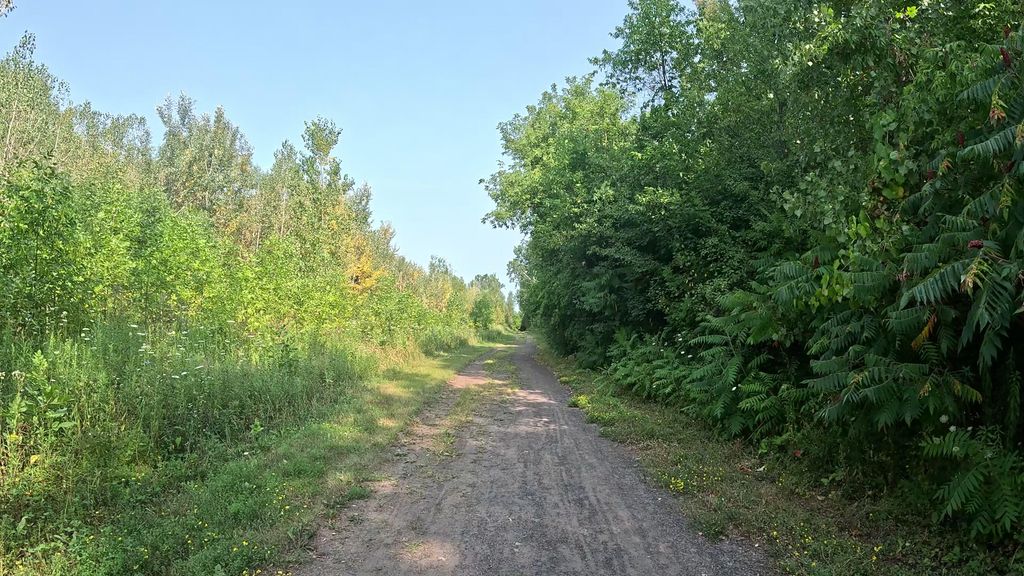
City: ottawa-gatineau